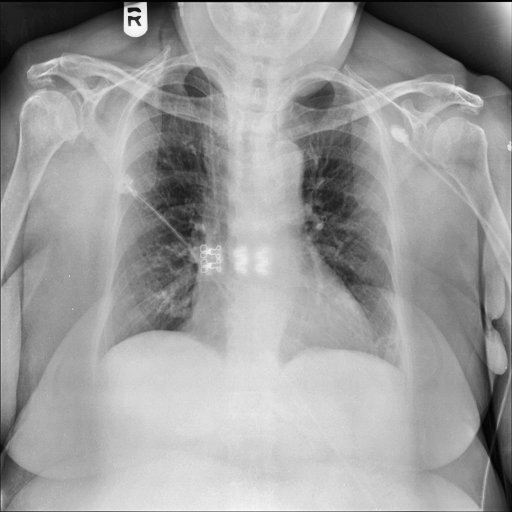
Finding: NORMAL